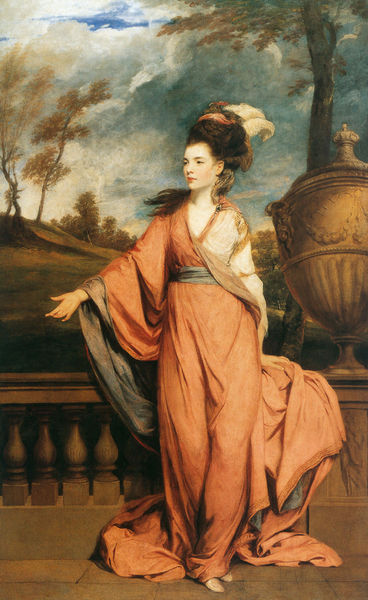
Titel: Jane Stanhope, Countess of Harrington
Künstler: Sir Joshua Reynolds
Institution: California, San Marino, Huntington Art Collections
Schlagwörter: baum, blau, gemälde, hand, himmel, wolken, bäume, landschaft, frau, frisur, hut, kleid, orange, terasse, blick, gürtel, rot, zaun, falten, federn, portrait, porträt, hügel, natur, wind, brüstung, gewand, haare, pose, amphore, garten, krug, skulptur, vase, balkon, terrasse, geländer, faltenwurf, braune haare, veranda, urne, geand, pakt, skulptiert